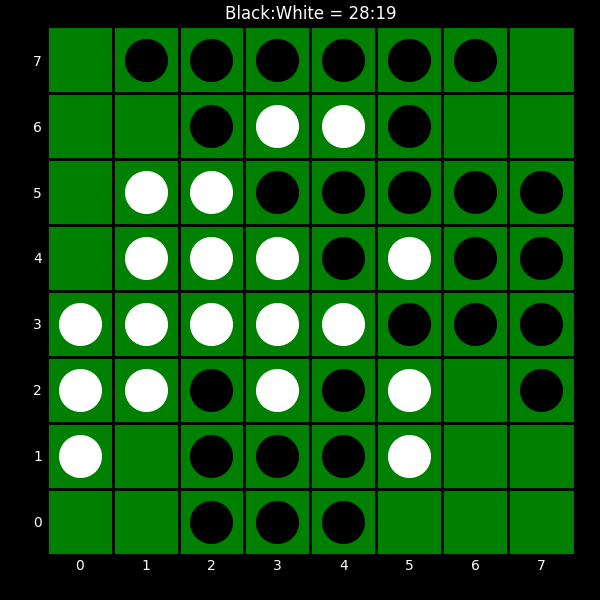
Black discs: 28
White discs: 19